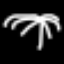
Label: palm tree